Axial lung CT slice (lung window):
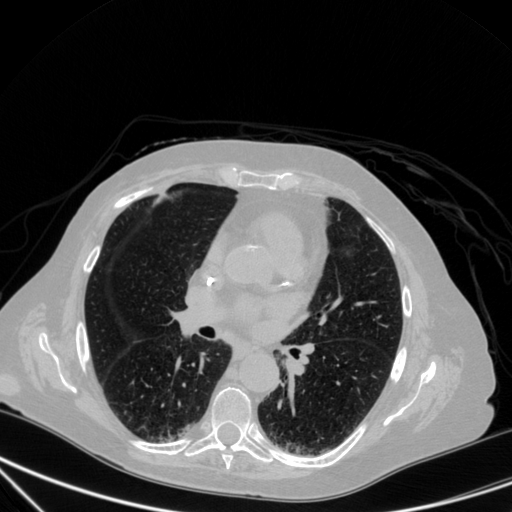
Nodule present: yes
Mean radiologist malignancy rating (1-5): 4